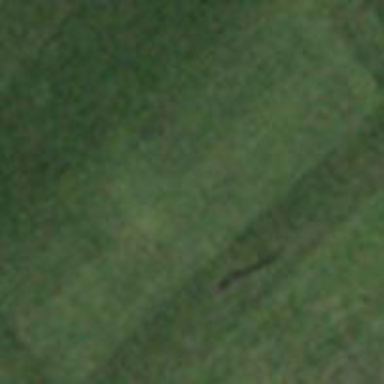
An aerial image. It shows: Golf tee on grassy land.